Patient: sex M, age 47
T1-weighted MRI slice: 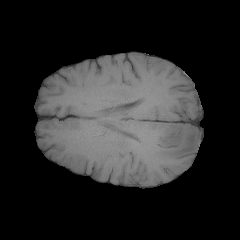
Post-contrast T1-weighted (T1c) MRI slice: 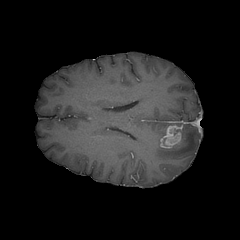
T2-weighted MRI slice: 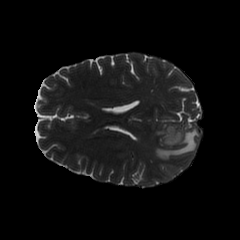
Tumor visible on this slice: yes
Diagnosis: Glioblastoma, IDH-wildtype
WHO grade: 4